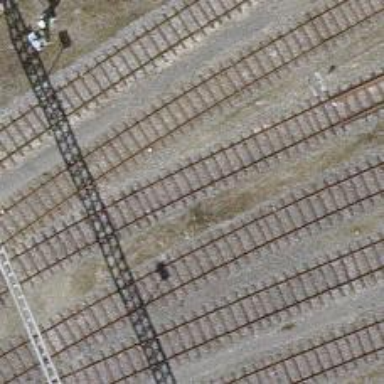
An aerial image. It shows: Single-track railway yard.